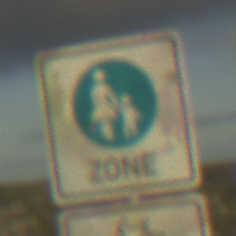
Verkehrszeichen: BeginnFussgaengerzone
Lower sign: EinspurigeFahrzeugeFrei5
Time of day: SunriseSunset
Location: Outdoor (Nature)
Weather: PartlyCloudy
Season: NotSpecified
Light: Natural